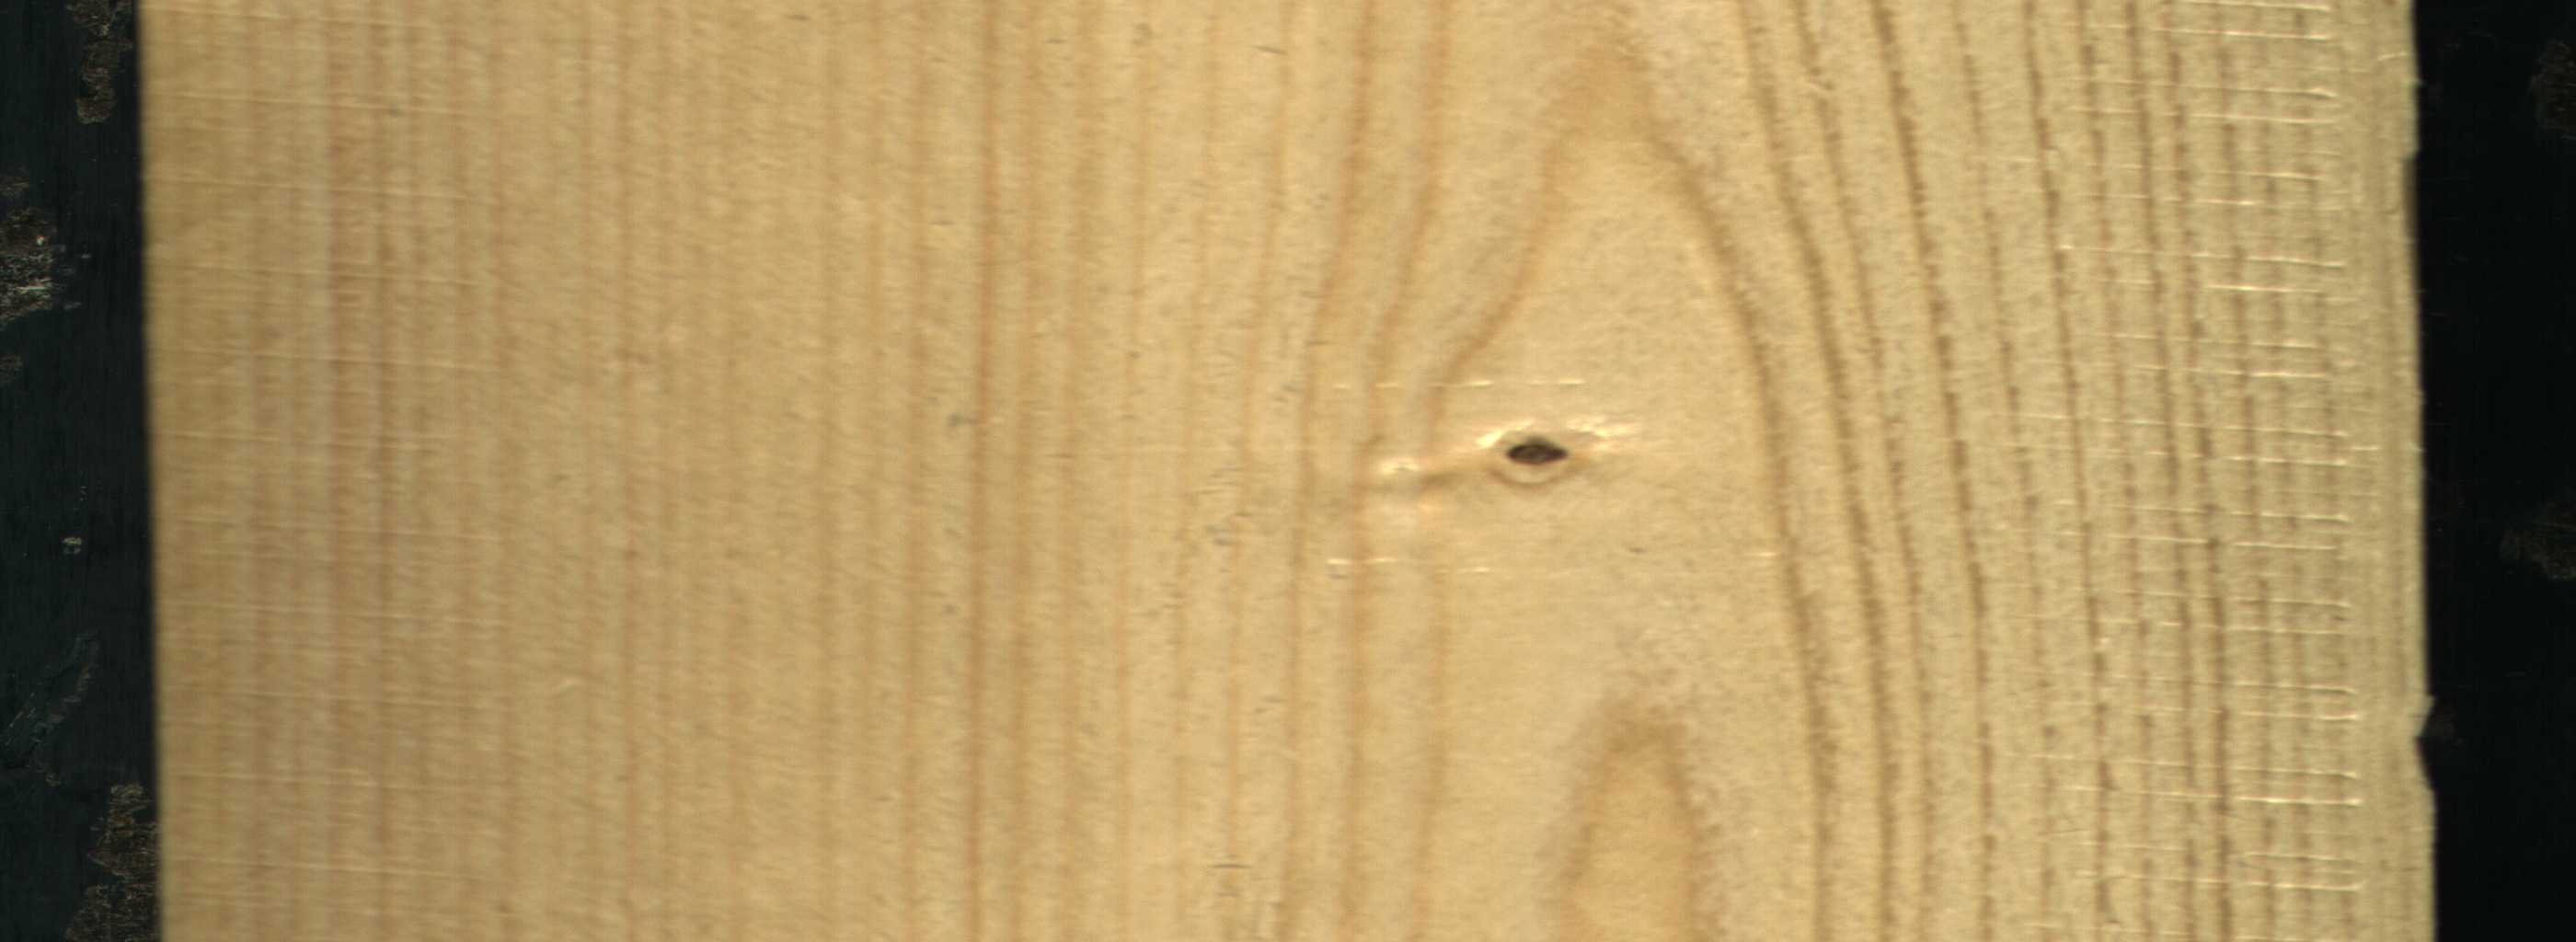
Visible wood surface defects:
Dead_Knot